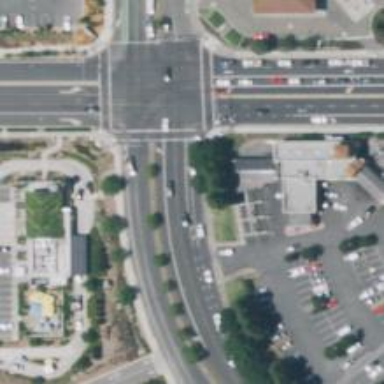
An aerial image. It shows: Marked crossing on the road.